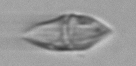
Label: Gyrodinium